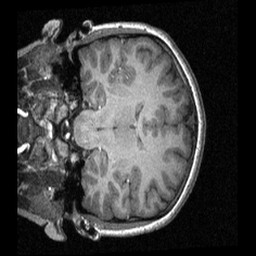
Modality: T1w
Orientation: coronal
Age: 13
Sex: male